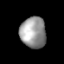
Tissue: lung
Cell type: Epithelial cells
Senescence score: 0.2355
Nuclear area (px): 782
Mean DAPI intensity: 153.185